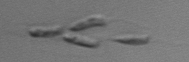
Label: Dinobryon